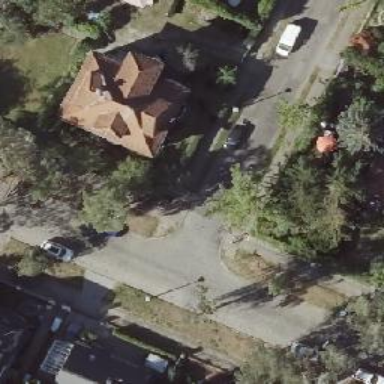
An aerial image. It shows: Residential road with asphalt surface. There are sidewalks on both sides of the road.